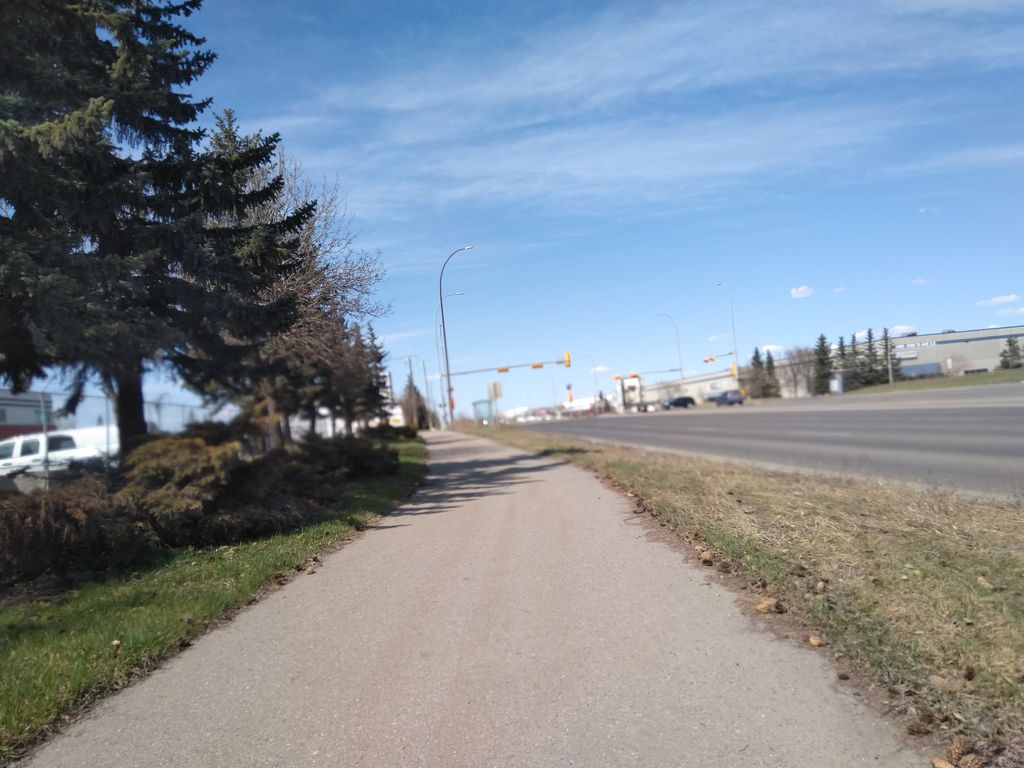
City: calgary